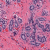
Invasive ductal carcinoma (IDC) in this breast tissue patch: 0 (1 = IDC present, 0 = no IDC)